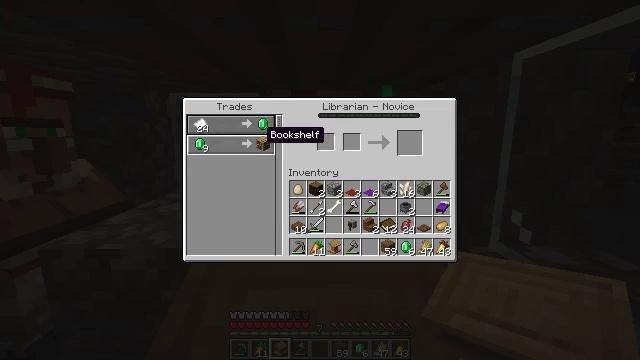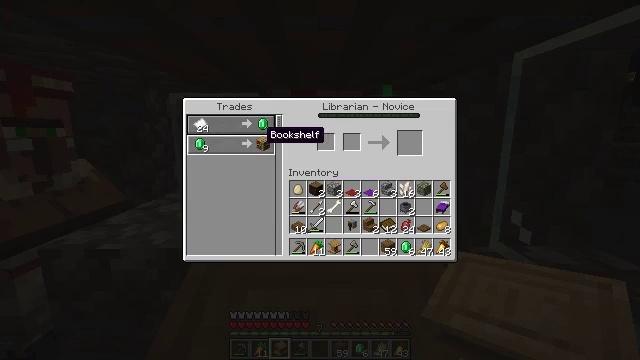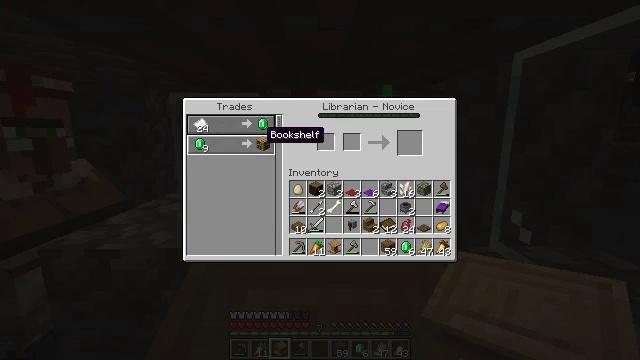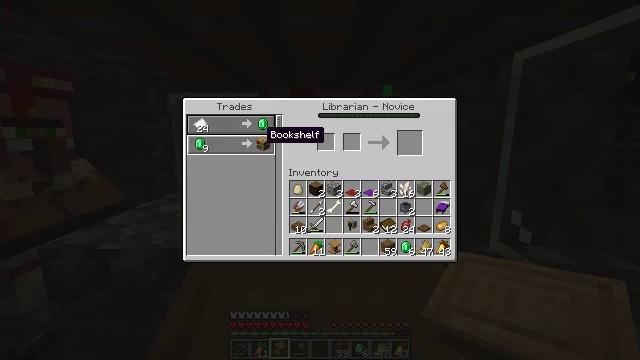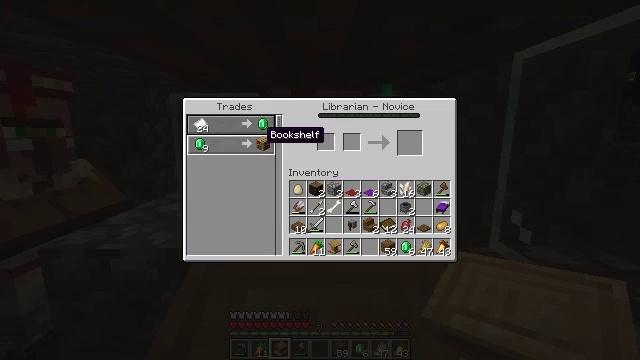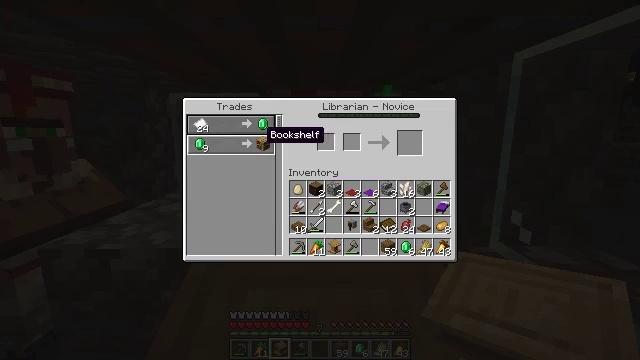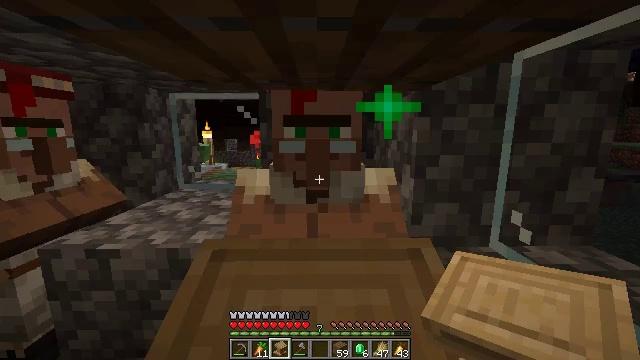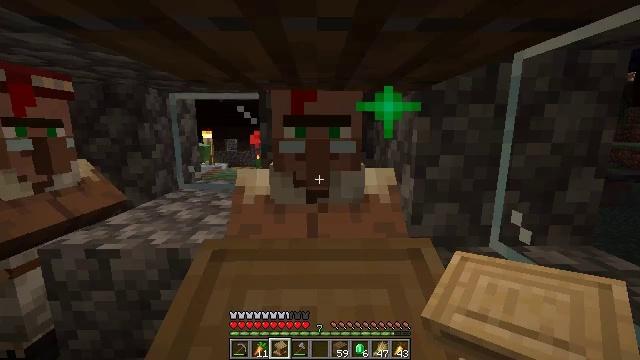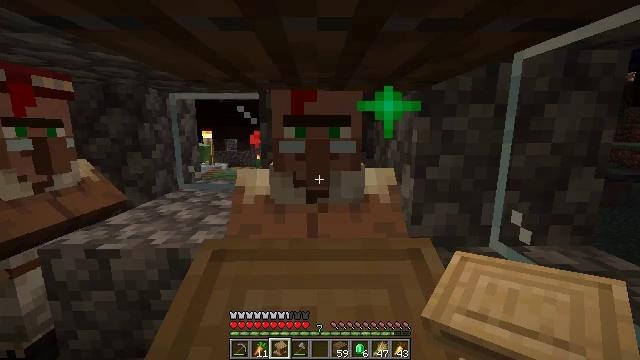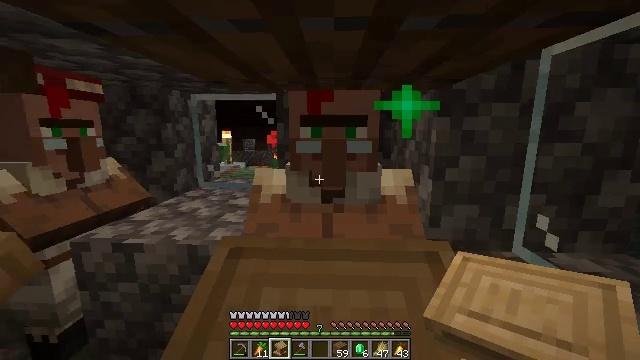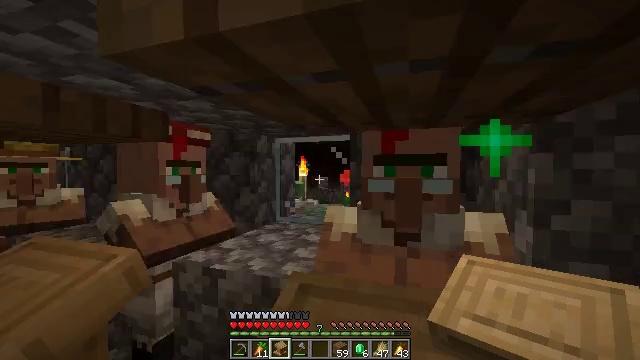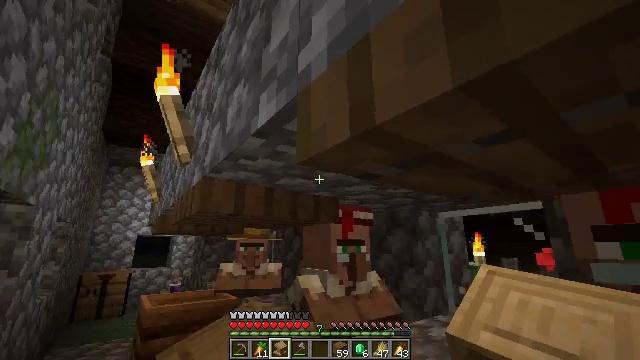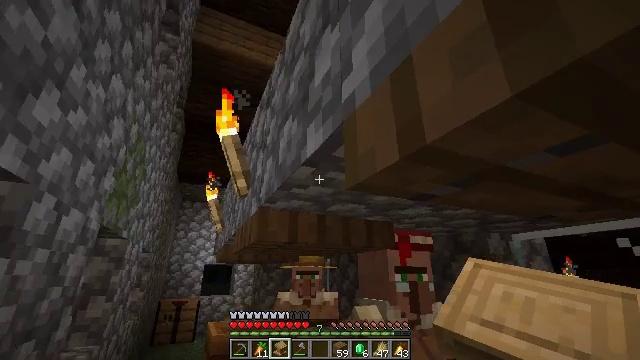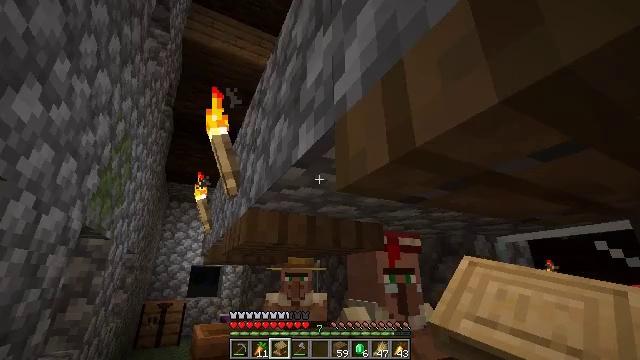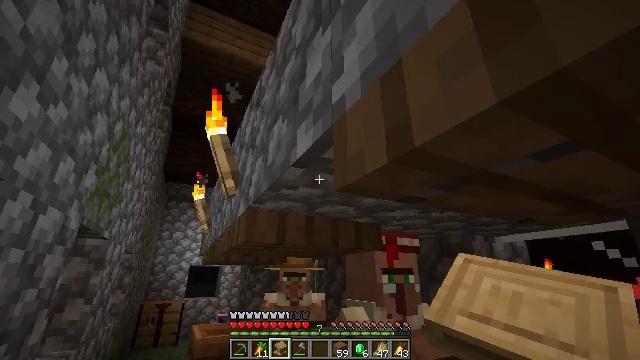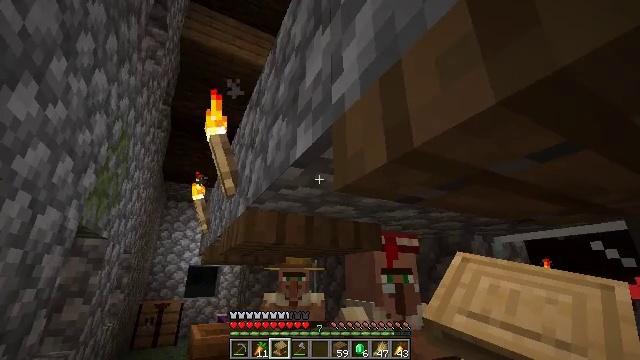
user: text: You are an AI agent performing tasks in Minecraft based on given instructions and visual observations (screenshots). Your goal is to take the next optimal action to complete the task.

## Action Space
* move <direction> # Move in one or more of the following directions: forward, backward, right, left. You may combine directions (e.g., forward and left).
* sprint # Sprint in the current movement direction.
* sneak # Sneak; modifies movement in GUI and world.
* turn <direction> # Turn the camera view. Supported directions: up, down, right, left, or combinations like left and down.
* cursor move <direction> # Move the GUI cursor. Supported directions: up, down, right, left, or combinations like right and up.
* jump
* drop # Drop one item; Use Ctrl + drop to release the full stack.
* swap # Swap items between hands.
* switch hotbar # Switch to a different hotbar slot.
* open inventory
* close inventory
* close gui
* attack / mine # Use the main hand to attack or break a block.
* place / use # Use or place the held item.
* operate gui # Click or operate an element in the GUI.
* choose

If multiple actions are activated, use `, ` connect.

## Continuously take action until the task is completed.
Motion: motion action
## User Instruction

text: Left-click to mine the lectern.
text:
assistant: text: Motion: no_op
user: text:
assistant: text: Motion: no_op
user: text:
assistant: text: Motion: no_op
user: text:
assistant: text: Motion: no_op
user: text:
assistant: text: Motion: no_op
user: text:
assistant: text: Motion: no_op
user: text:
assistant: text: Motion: no_op
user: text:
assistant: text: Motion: no_op
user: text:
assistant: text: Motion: turn left
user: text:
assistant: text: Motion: turn left and up
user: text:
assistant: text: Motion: turn left and up
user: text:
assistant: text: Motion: turn left and up
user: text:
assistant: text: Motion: turn right
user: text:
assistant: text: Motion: no_op
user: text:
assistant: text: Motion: no_op
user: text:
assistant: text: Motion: no_op
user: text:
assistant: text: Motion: no_op
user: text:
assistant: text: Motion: no_op
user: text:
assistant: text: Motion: turn left
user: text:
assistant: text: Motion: turn left and up
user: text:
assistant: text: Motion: move left, turn left and up
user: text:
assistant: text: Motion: move left
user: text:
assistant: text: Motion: move left
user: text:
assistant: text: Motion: no_op
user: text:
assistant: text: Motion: no_op
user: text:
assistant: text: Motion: no_op
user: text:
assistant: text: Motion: no_op
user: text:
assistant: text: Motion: no_op
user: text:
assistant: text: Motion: no_op
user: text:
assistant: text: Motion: no_op